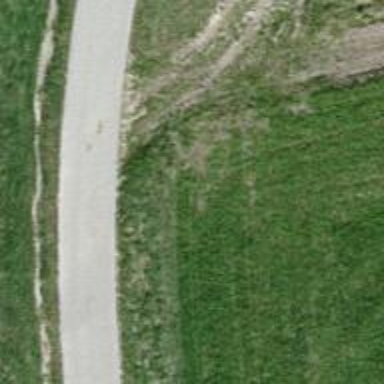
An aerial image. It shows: Paved track with grade1 tracktype.